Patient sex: F
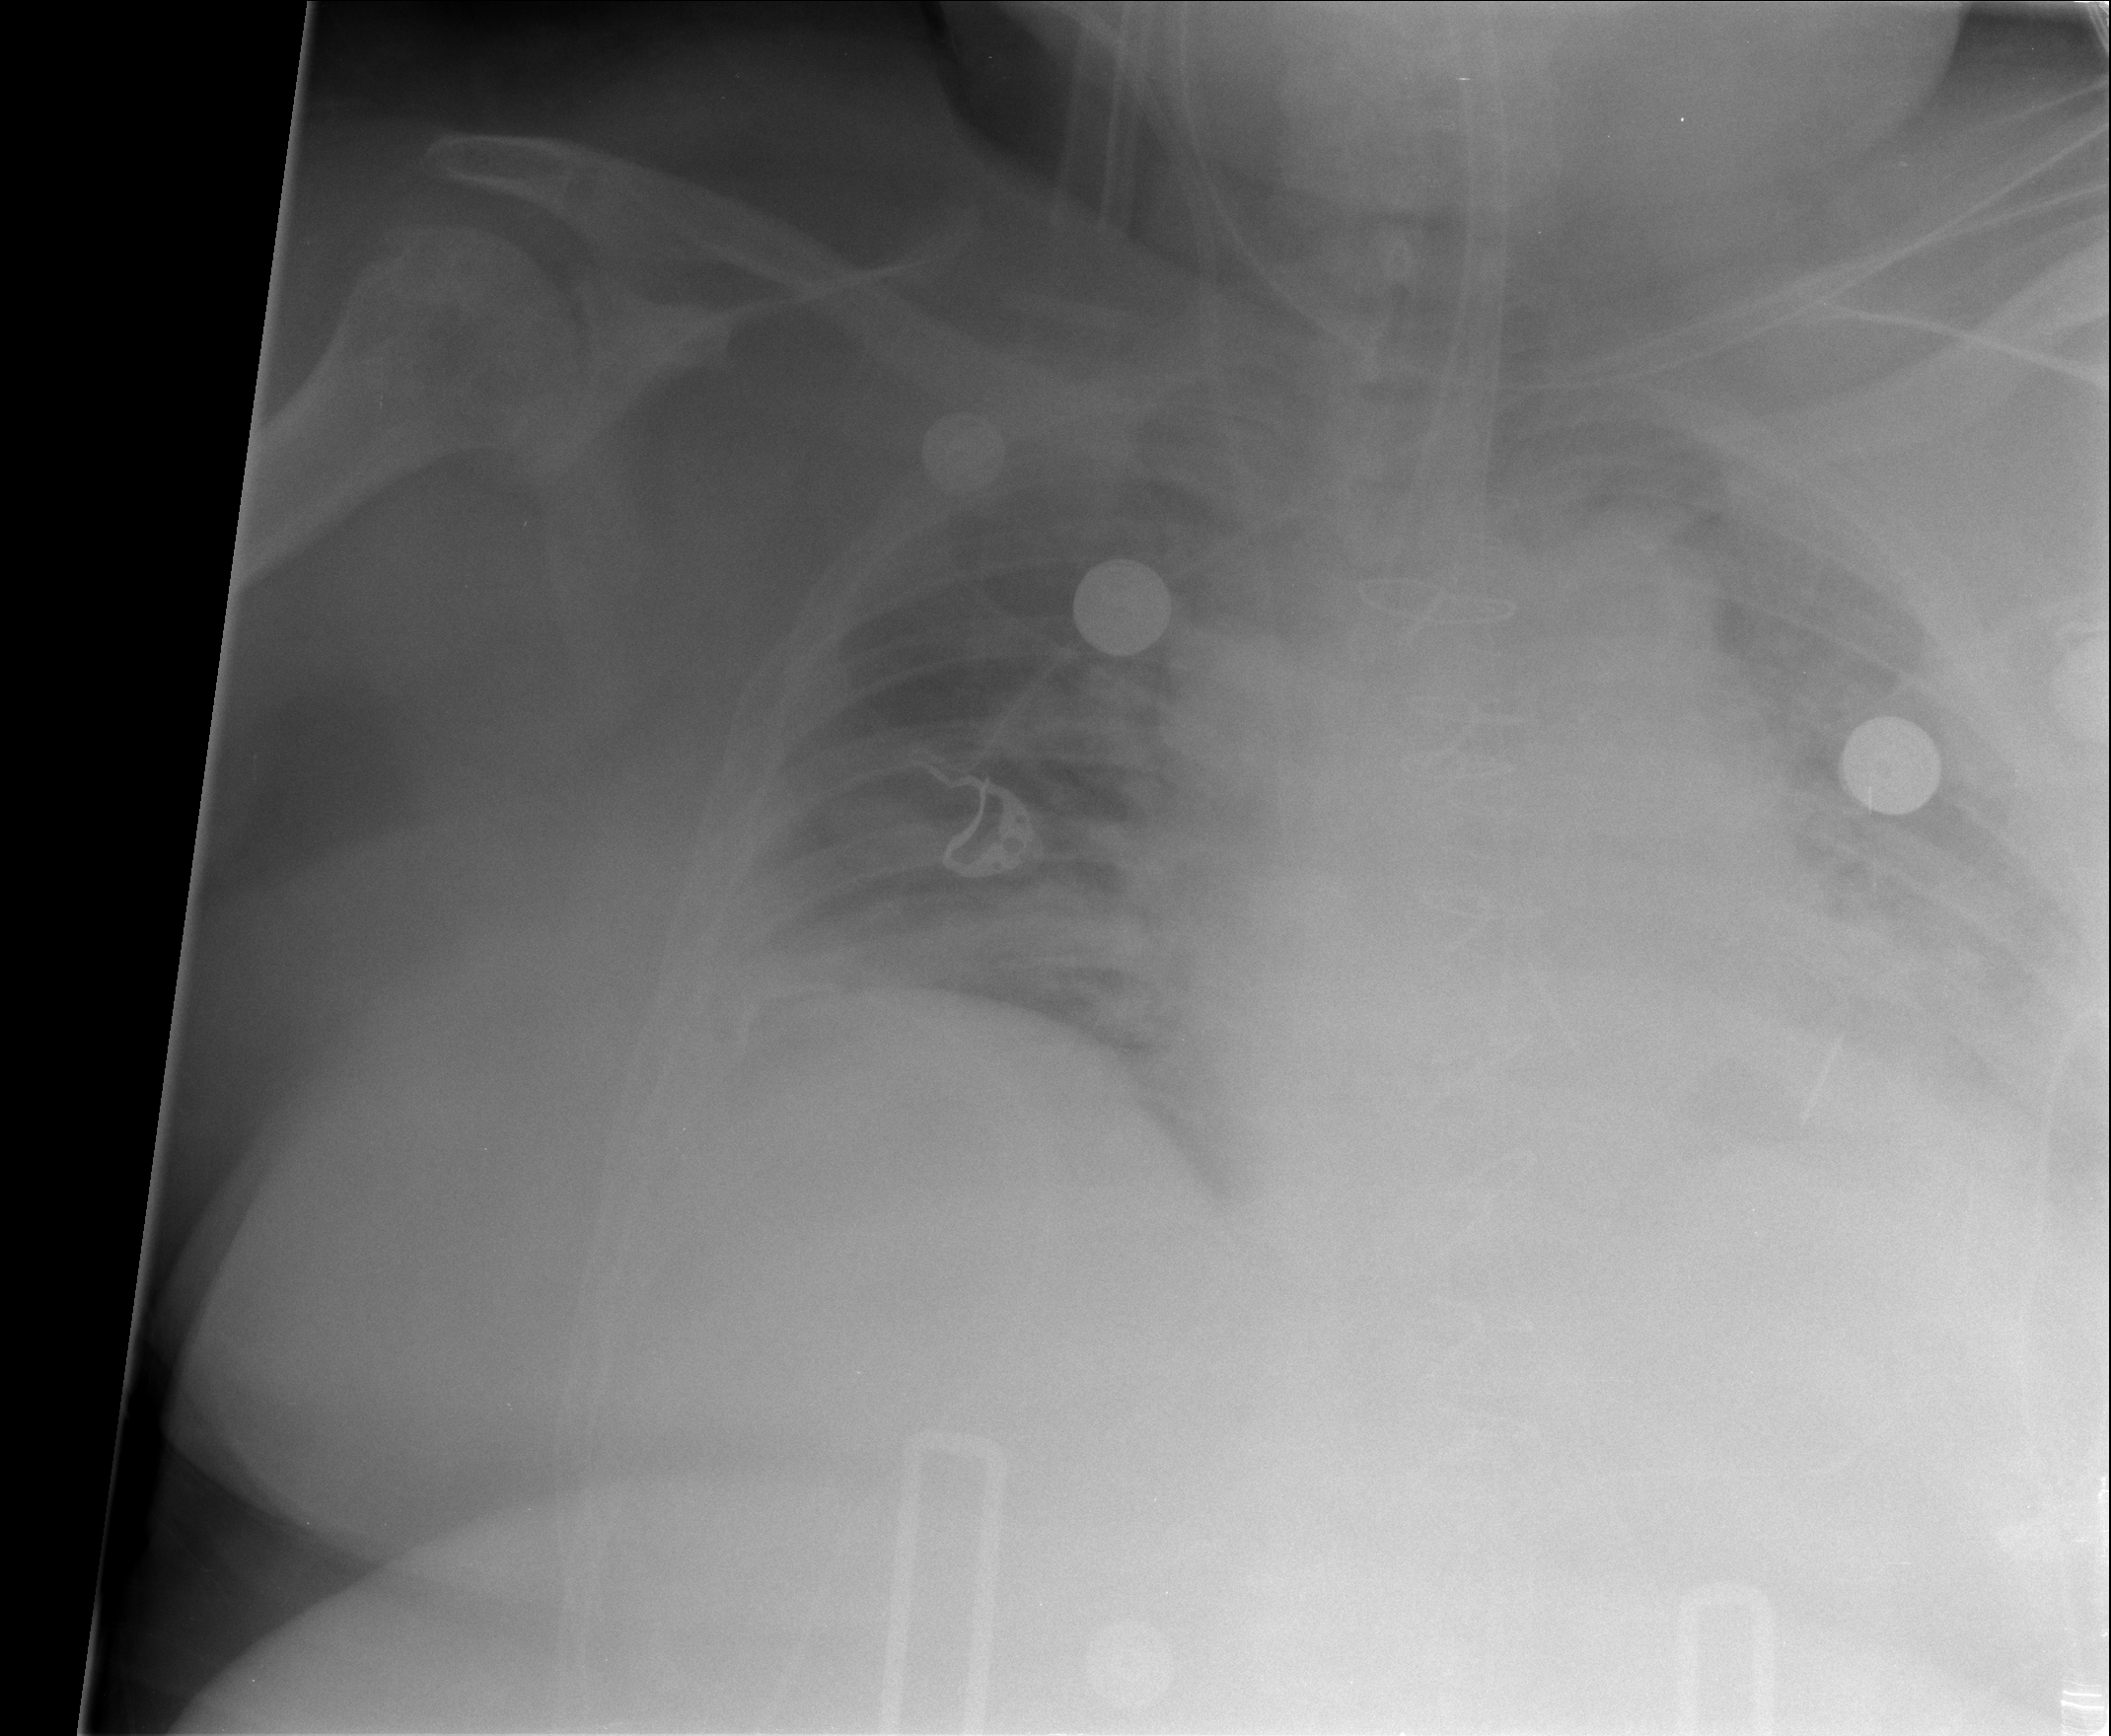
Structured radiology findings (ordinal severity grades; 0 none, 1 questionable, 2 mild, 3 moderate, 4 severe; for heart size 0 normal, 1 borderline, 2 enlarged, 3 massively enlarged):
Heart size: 2
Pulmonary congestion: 3
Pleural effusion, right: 2
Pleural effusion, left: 2
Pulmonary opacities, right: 2
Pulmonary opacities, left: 2
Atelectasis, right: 2
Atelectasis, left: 2